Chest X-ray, AP view. Patient: 61 years old, sex M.
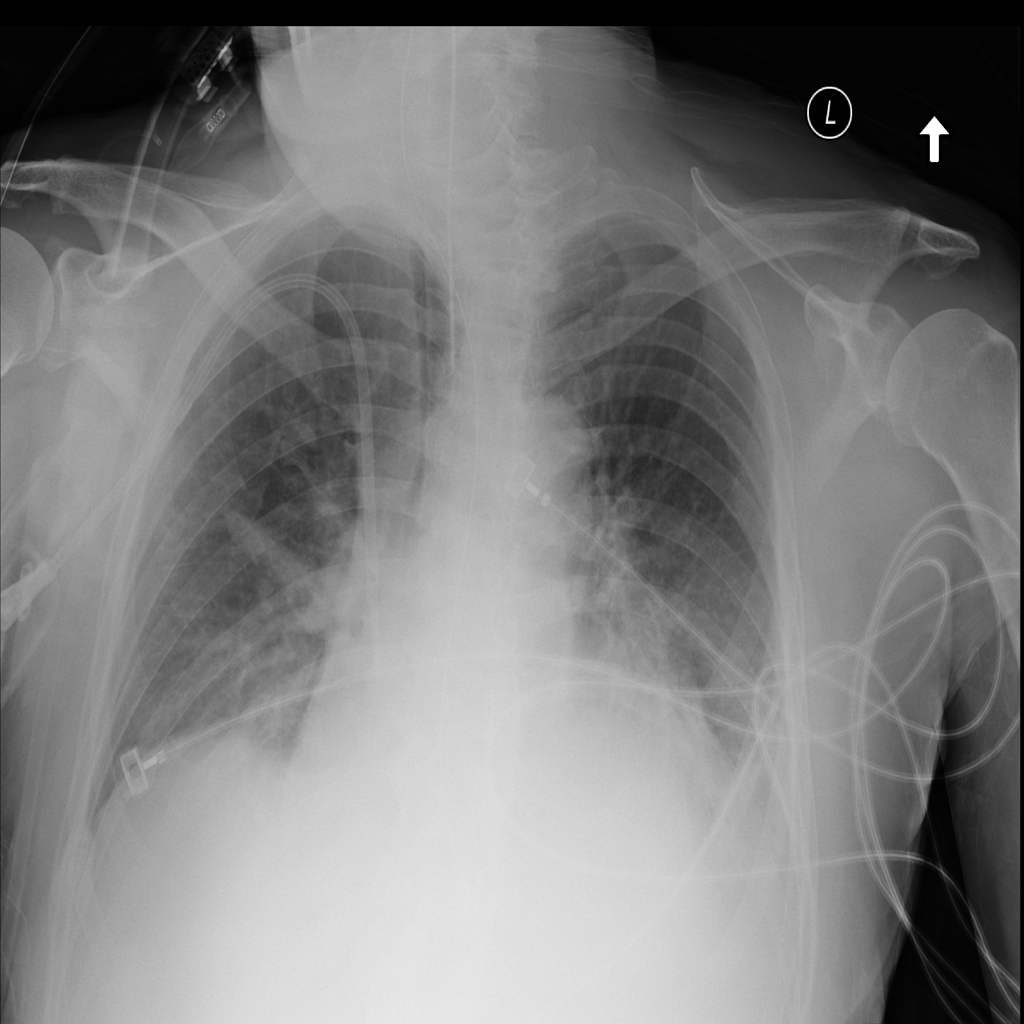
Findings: No Finding